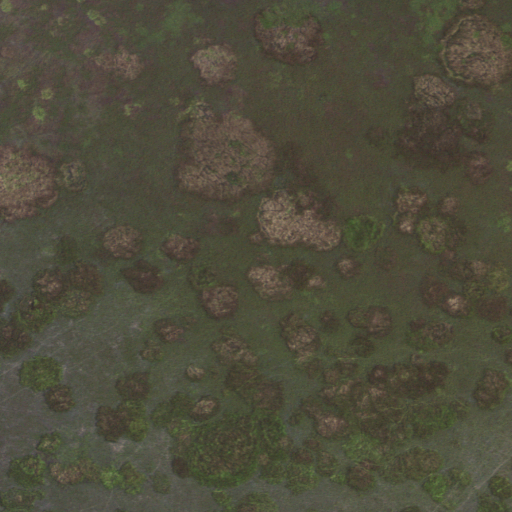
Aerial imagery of island in Louisiana named Eugene Island containing only herbaceous wetlands